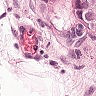
Metastatic tissue present: yes